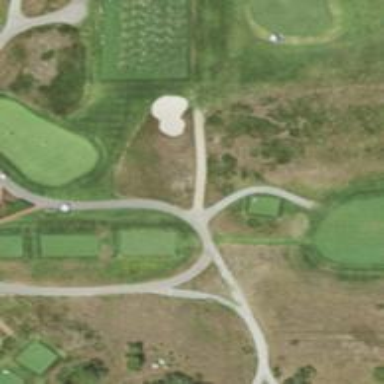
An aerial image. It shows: Path for both road and golf.